Question: I am trying to accommodate multiple authors and affiliations as follows.
'''
---
title: "Title"
author: |
| Author1^1^, Author2^2^, Author3^1^ and Author4^2^
| 1. Affiliation1
| 2. Affiliation2
date: "Wednesday, April 10, 2015"
output:
pdf_document
---
'''
With above I am getting

How to modify the default R markdown Yaml header to get customised output in the author field? I would like to.
1. Avoid italics for affiliation.
2. Have some space between author and affiliation (Empty line with | does not work).
3. Reduced font size for affiliation alone.
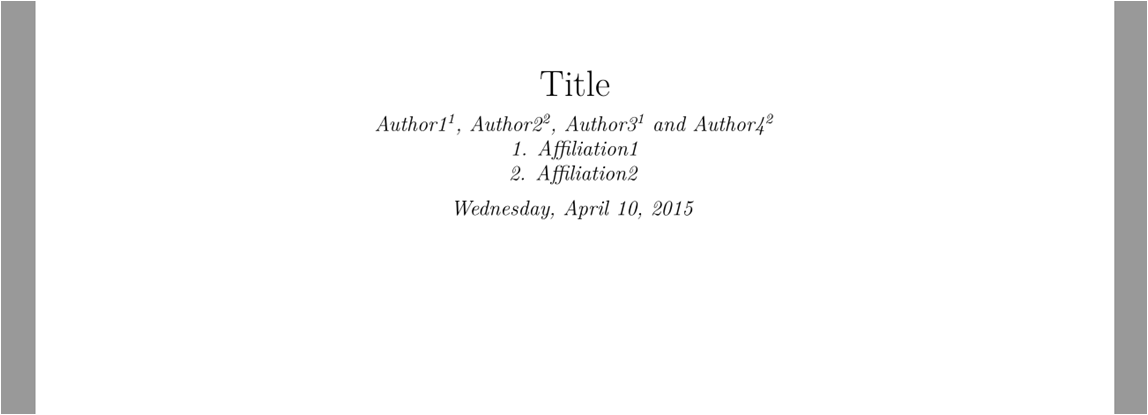
Answer: I was looking a good way to add different affiliations with an elsevier template within 'rticles' and i could do it like this:
'''
---
title: Title
author:
- name: Sergio Ibarra Espinosa^a^
email: sergio.ibarra@iag.usp.br
- name: Maria de Fatima Andrade^a^
- name: Seaghan Mhartain^b^
- name: Rita Yuri Ynoue^a^
address:
- code: 1
address: Instituto de Astronomia, Geofisica e Ciencias Atmosfericas, Universidade de Sao Paulo
- code: 2
address: Faculdade de Medicina, Universidade de Sao Paulo
abstract: abstract
It consists of two paragraphs.
bibliography: mybibfile.bib
output: rticles::elsevier_article
---
'''
which produced the following result:
<URL>
I hope it can help